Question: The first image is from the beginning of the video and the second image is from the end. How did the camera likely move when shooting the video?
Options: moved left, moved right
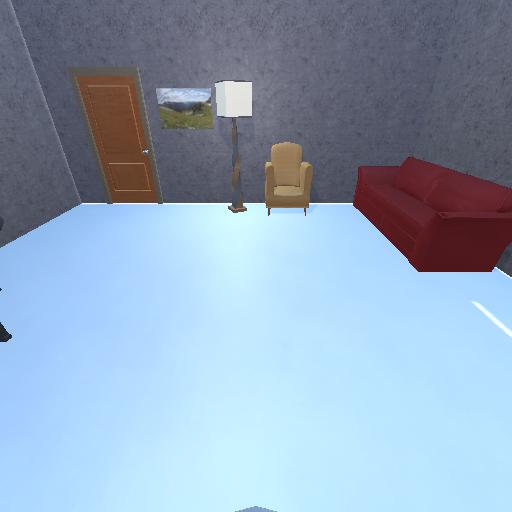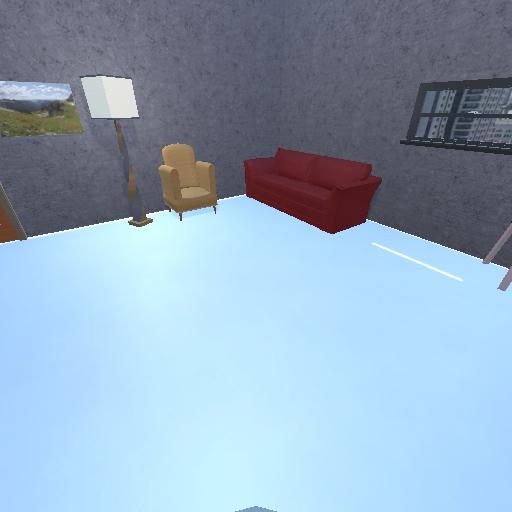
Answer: moved left